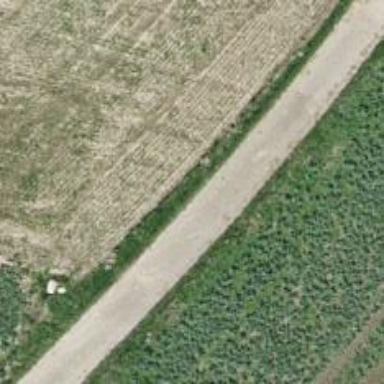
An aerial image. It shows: Well-maintained track road of grade 1.